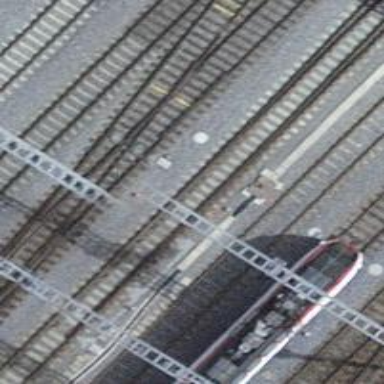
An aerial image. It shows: Railway switch.